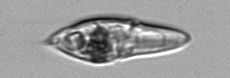
Label: Gyrodinium